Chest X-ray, PA view. Patient: 64 years old, sex M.
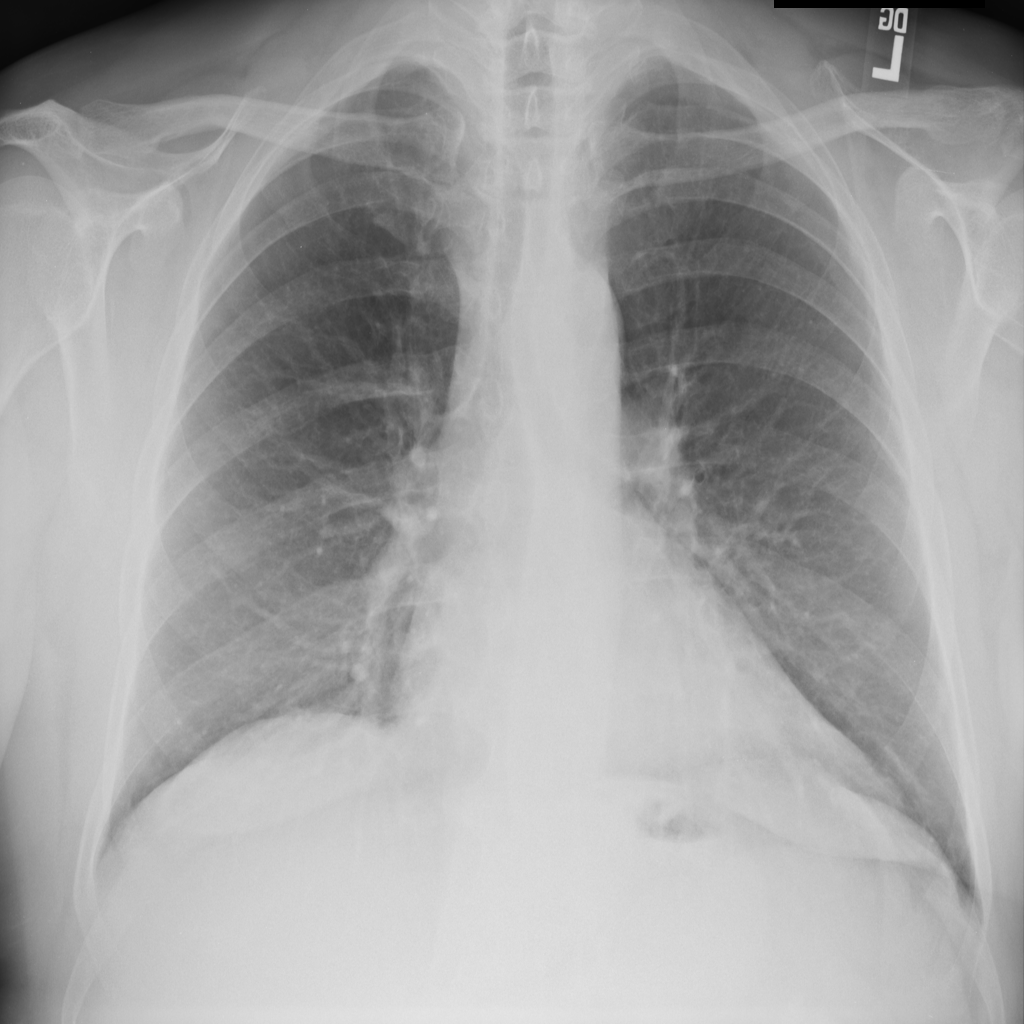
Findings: No Finding